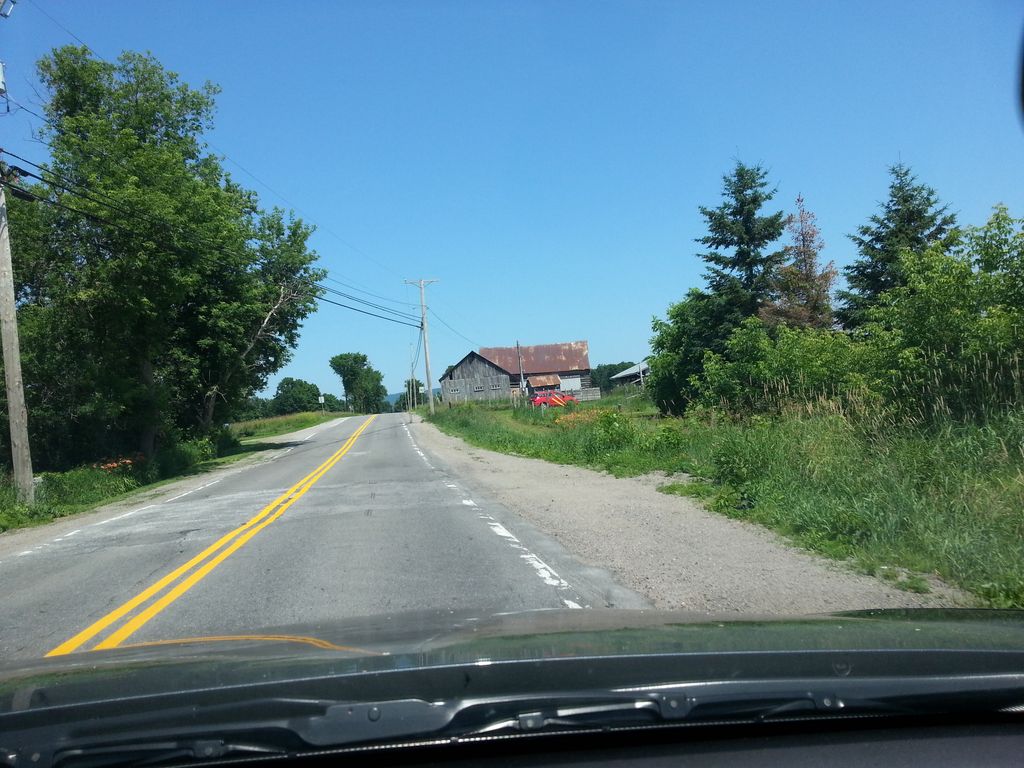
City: ottawa-gatineau